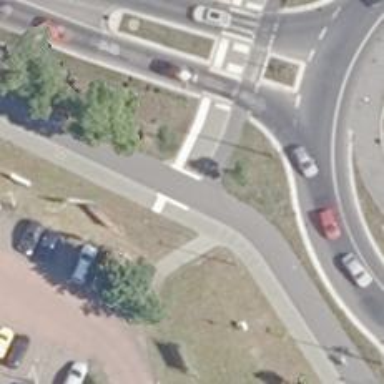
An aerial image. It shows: Asphalt path for cycling.